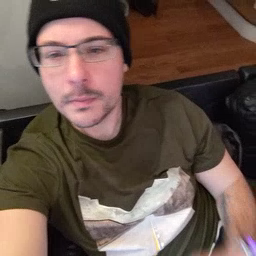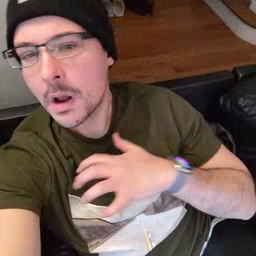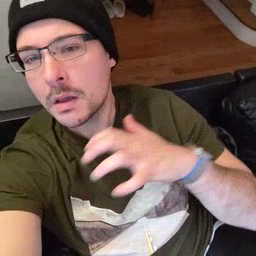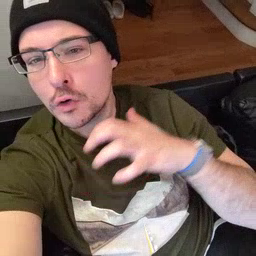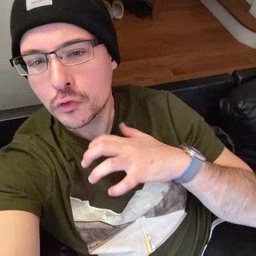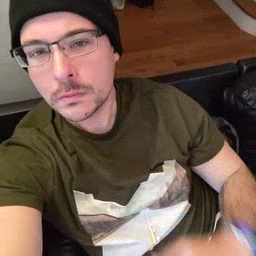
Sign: alligator